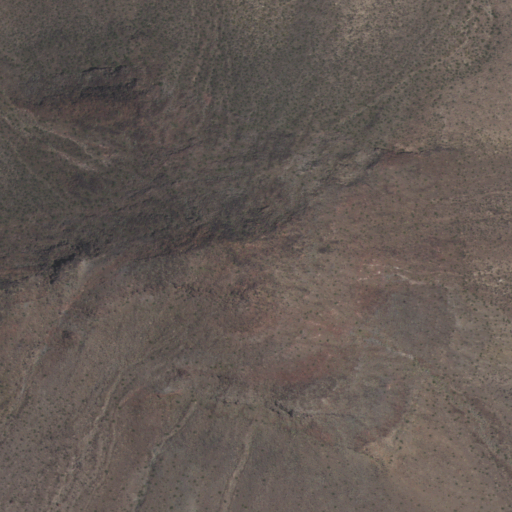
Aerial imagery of mountain in California named Pyramid Butte containing only shrub